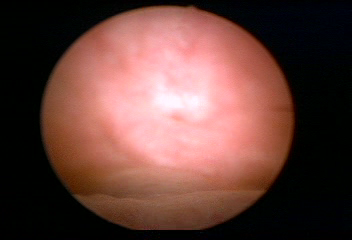
Modality: WLC
Class: Normal mucosa
Bladder cancer association: No